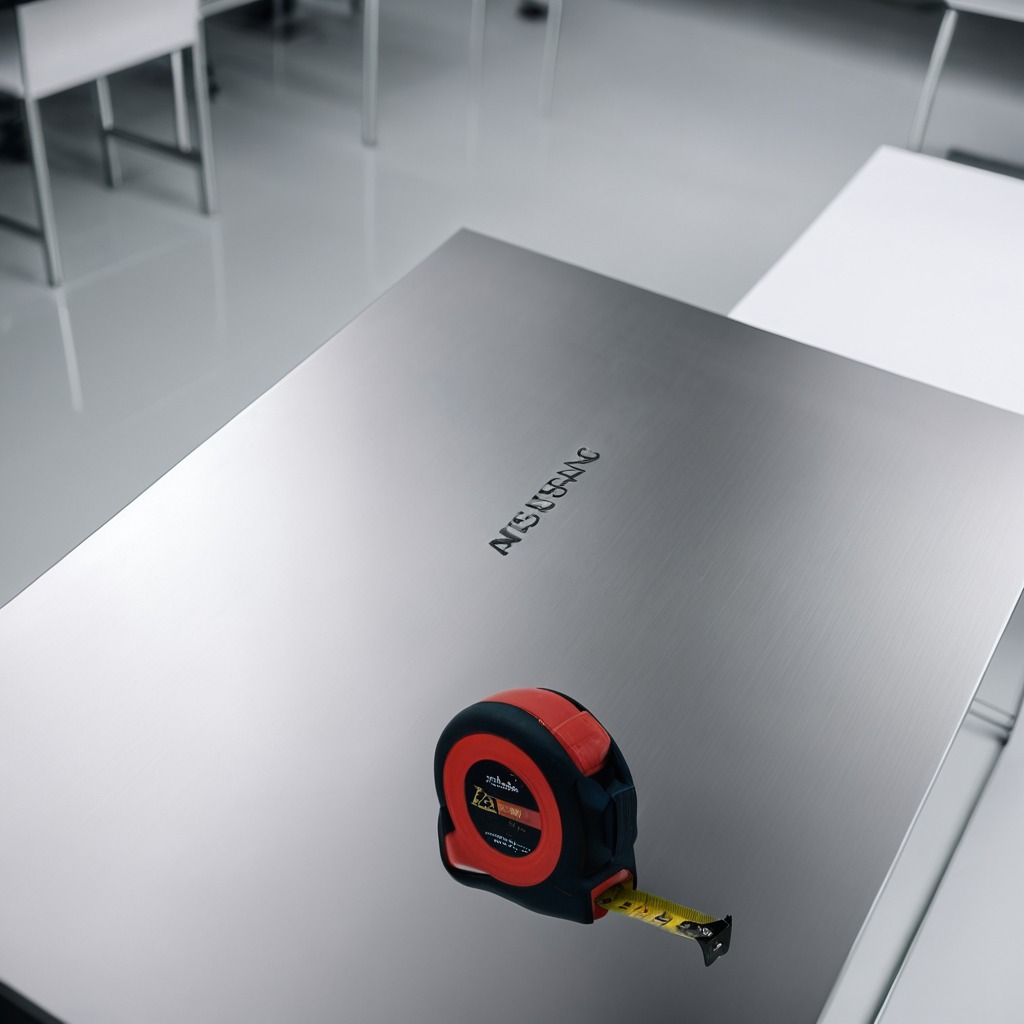
A measuring tape is lying on the stainless steel table.